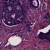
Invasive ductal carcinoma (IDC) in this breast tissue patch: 0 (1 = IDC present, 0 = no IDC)